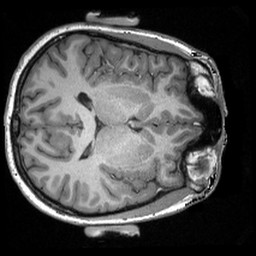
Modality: T1w
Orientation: axial